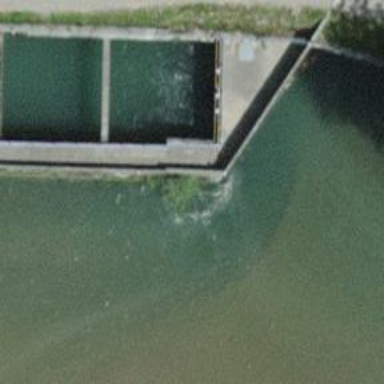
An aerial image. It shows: Weir in waterway.